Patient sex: M
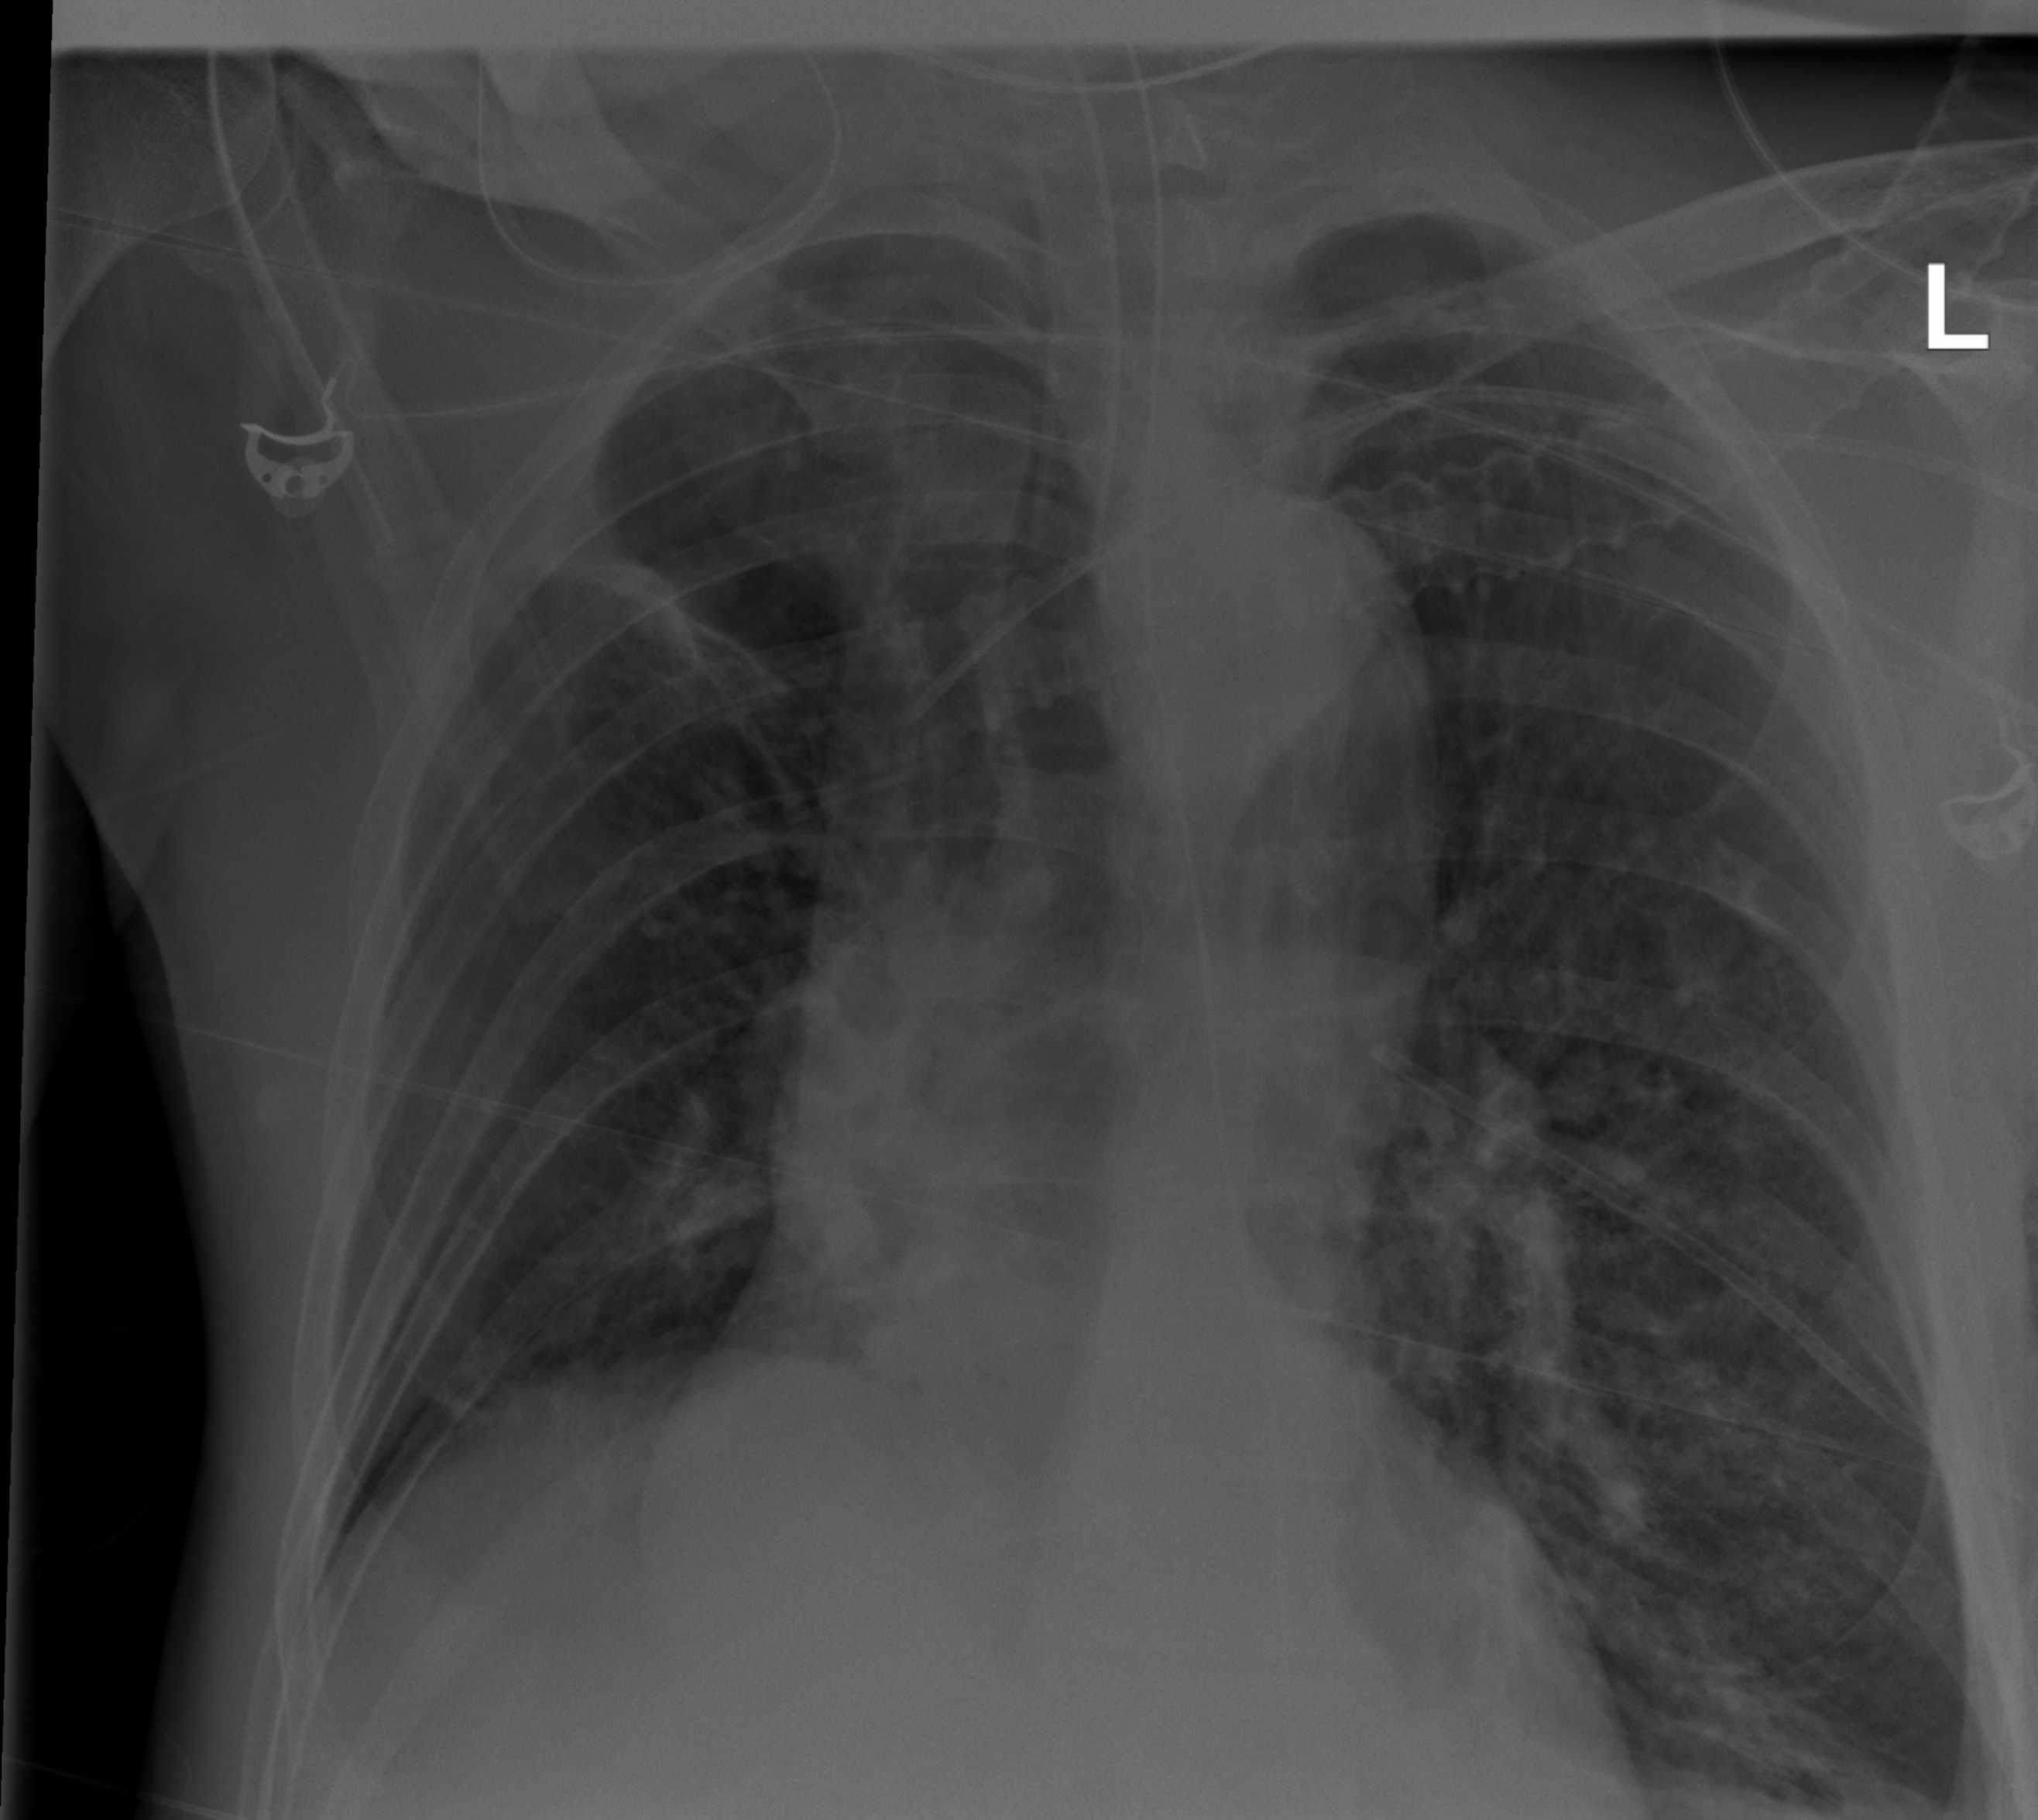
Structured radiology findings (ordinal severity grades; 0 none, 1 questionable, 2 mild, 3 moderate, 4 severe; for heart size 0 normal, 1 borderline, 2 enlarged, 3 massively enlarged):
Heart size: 0
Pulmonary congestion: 0
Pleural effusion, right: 0
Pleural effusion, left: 0
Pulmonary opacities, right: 0
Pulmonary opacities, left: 0
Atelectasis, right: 2
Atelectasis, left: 0